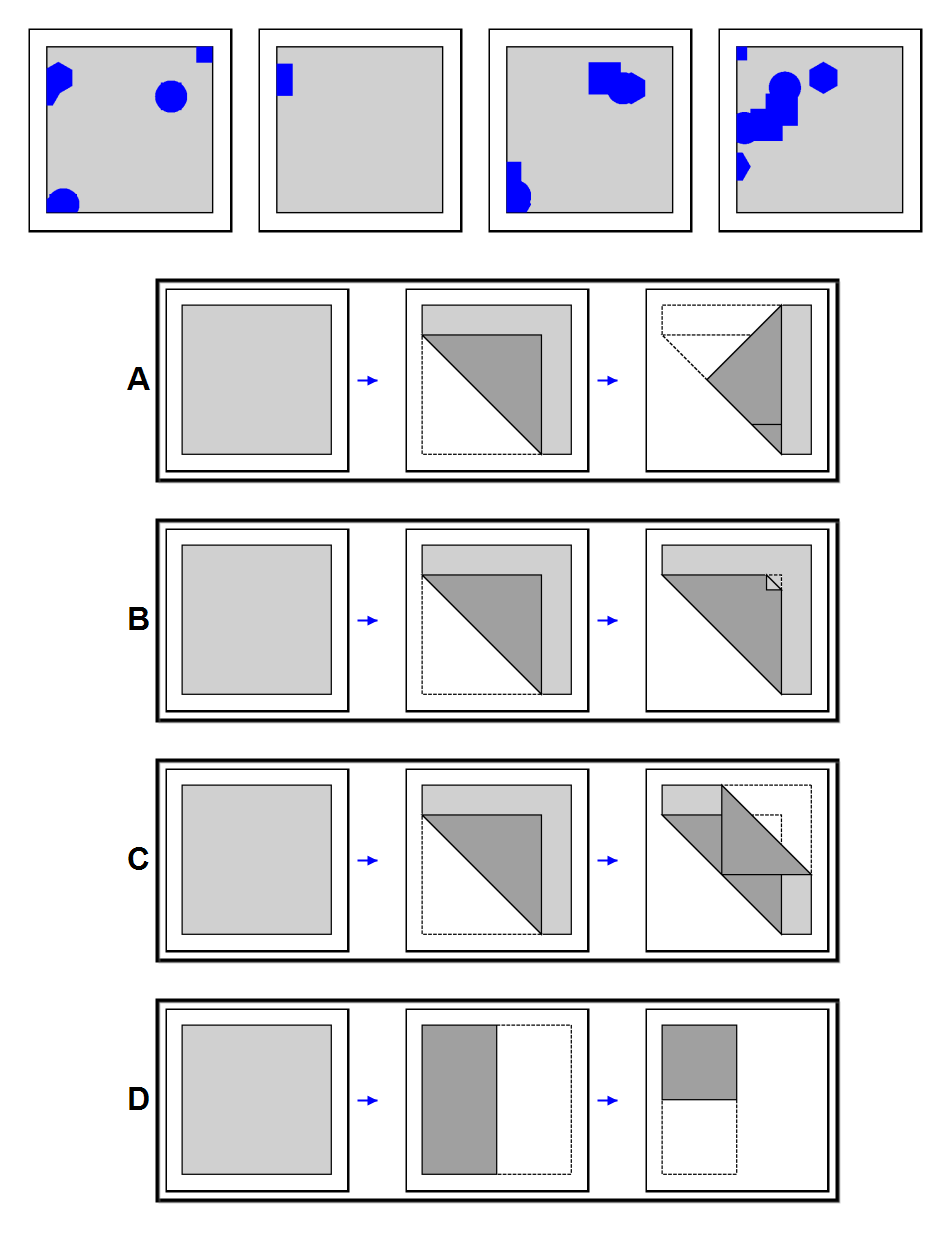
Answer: B